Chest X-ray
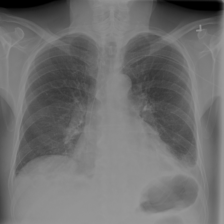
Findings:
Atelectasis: positive
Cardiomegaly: negative
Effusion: positive
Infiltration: positive
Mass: negative
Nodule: negative
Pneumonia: negative
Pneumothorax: negative
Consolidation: negative
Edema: negative
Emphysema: negative
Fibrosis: negative
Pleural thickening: negative
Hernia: negative